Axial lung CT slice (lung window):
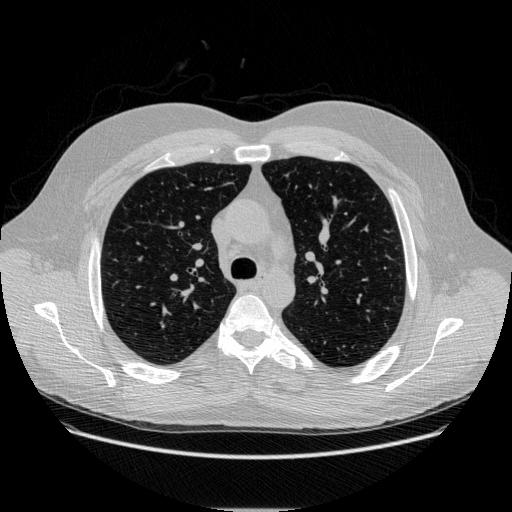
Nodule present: no